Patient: sex M, age 50
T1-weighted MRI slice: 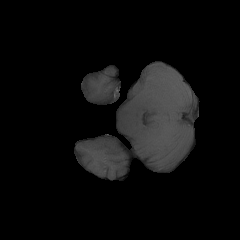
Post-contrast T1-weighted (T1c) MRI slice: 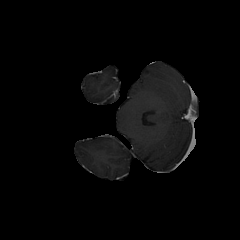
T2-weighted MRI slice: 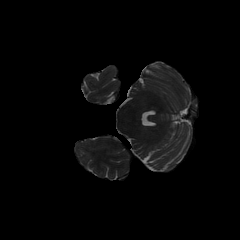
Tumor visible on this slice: no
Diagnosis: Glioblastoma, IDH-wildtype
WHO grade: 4